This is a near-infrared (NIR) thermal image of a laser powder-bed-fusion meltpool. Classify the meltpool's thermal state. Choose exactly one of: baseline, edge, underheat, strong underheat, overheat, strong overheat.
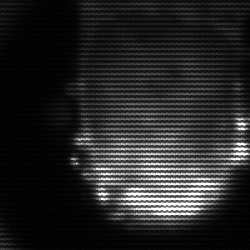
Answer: baseline